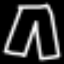
Label: pants